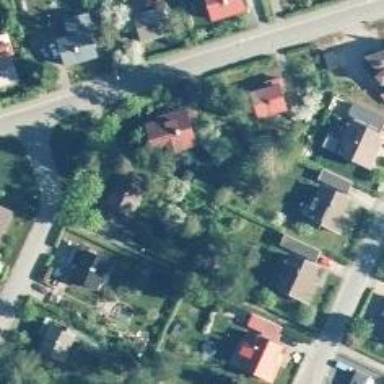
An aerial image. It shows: Suburb.